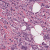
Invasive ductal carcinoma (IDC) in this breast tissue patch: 1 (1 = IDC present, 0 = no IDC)